Question: col-sm-1 has a span element that class is label and col-sm-11 has a paragraph (p) on it.
<URL>
PS: Center divider needs to be pull left to reproduce the situation.
When it comes to resize, grid acts like
> - -
Is there any way to avoid this without changing element structure?
Any help would be appreciated
'''
<div class='container'>
<div class="row">
<div class="col-sm-1">
<span class="label label-default">Lorem Ipsum </span>
</div>
<div class="col-sm-11">
<p>
<a>Test link </a>
</p>
</div>
</div>
</div>
'''

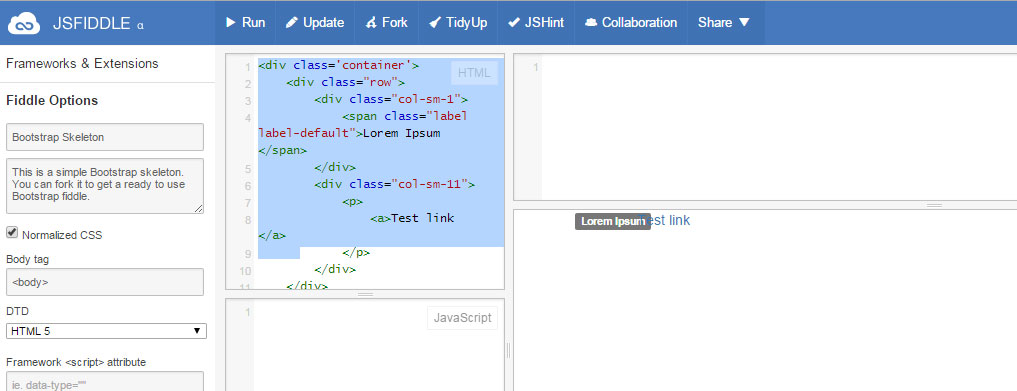
Answer: Try this. You increase col-sm-2 and then fallaback to col-md-1 again so you will have more space for the samll devices for the label holder.
'''
<div class='container'>
<div class="row">
<div class="col-sm-2 col-md-1">
<span class="label label-default">Lorem Ipsum </span>
</div>
<div class="col-sm-10 col-md-11">
<p>
<a>Test link </a>
</p>
</div>
</div>
</div>
'''